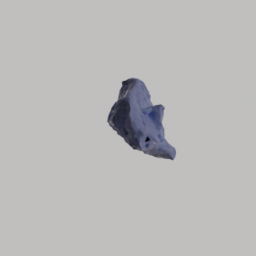
Label: nature